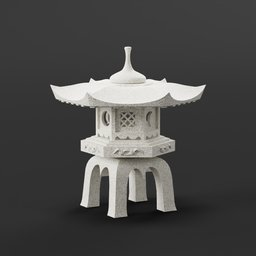
Label: decoration